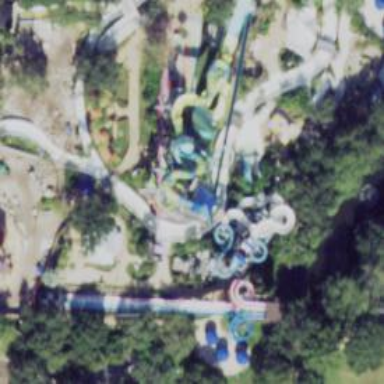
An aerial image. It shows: Water slide attraction.